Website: home-depot
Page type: billing-address
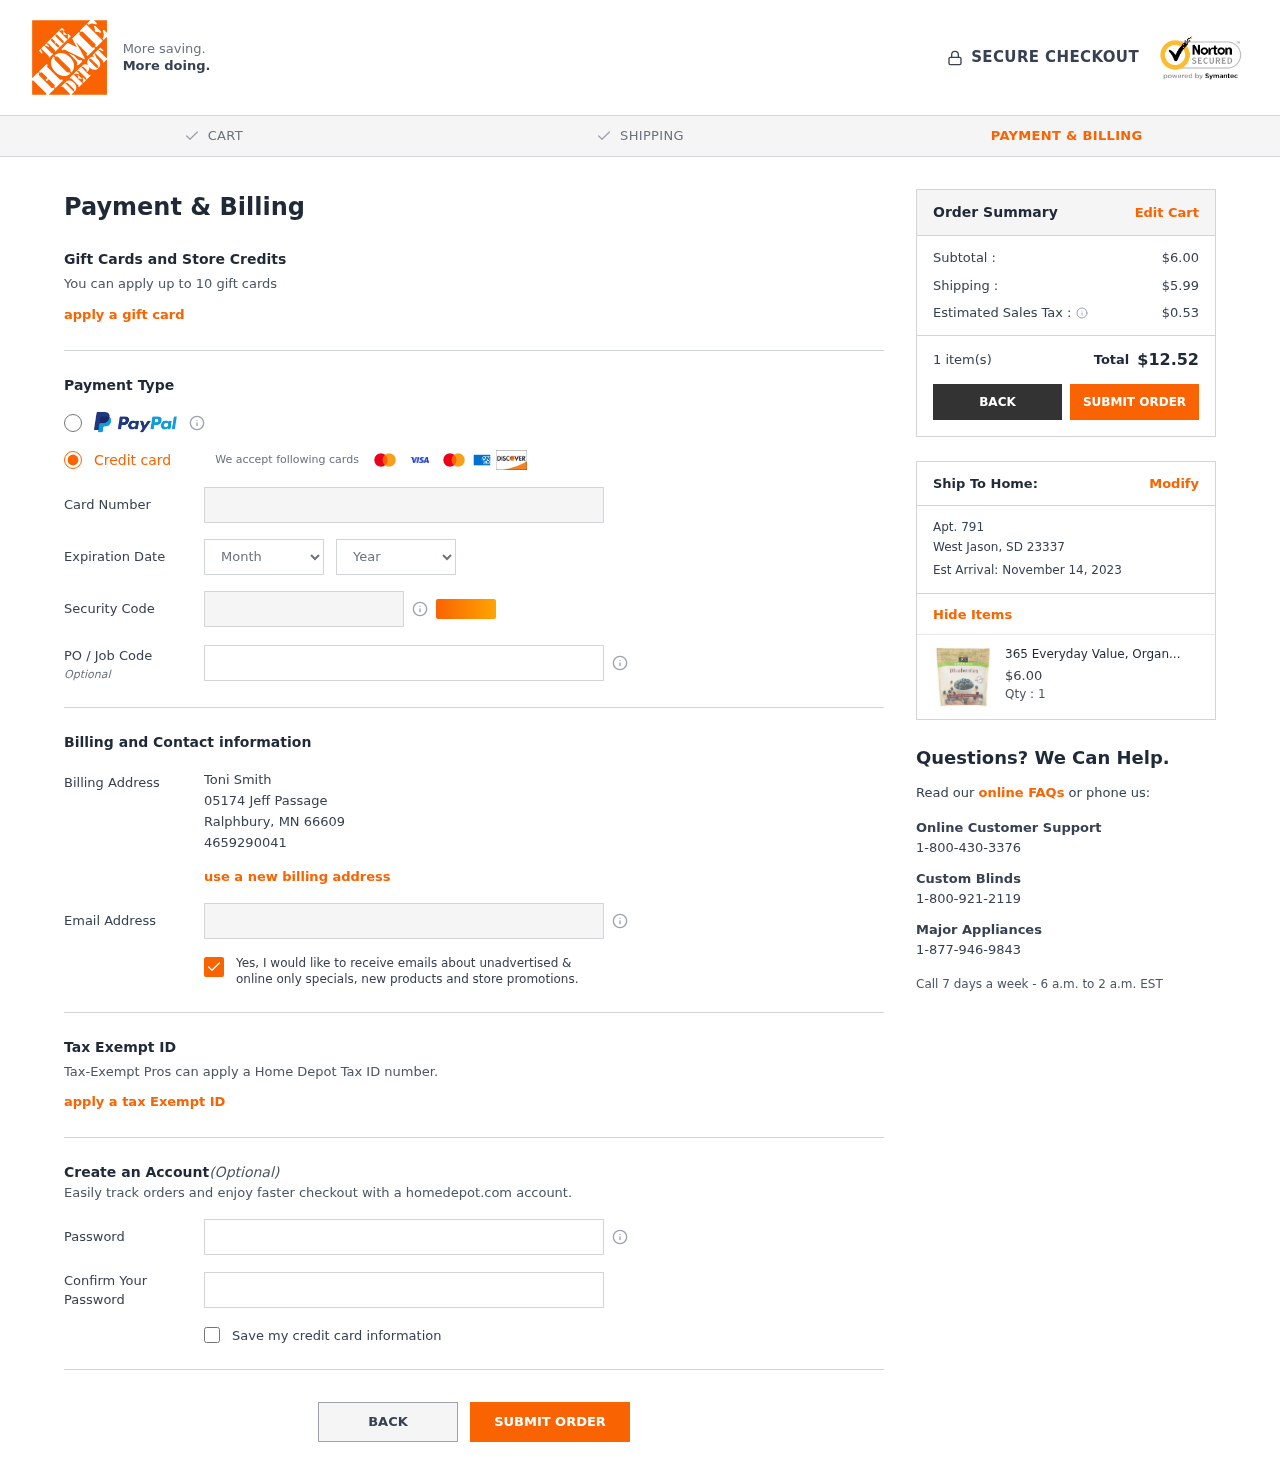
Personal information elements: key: PII_CARD_CVV
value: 117
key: PII_CARD_EXPIRY_MONTH
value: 09
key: PII_CARD_EXPIRY_YEAR
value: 26
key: PII_CARD_NUMBER
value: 4017 5871 8431 1255
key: PII_CITY
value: Ralphbury
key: PII_CITY2
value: West Jason
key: PII_EMAIL
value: toni.smith@hotmail.com
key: PII_FULLNAME
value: Toni Smith
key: PII_PHONE
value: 4659290041
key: PII_POSTCODE
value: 66609
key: PII_POSTCODE2
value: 23337
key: PII_STATE_ABBR
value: MN
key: PII_STATE_ABBR2
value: SD
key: PII_STREET
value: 05174 Jeff Passage
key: PII_STREET2
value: Apt. 791
Product elements: key: PRODUCT1_NAME
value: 365 Everyday Value, Organic Blueberries, 32 oz, (Frozen)
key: PRODUCT1_PRICE
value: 6
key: PRODUCT1_QUANTITY
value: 1
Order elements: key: ORDER_SUBTOTAL
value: $6.00
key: ORDER_SHIPPING_COST
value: $5.99
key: ORDER_TAX
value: $0.53
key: ORDER_NUM_ITEMS
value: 1 item(s)
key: ORDER_TOTAL
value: $12.52
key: ORDER_DELIVERY_DATE
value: Est Arrival: November 14, 2023